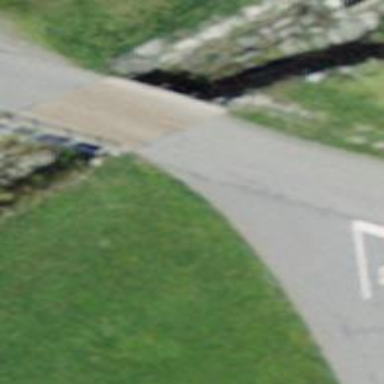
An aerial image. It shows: Unclassified road with bridge.